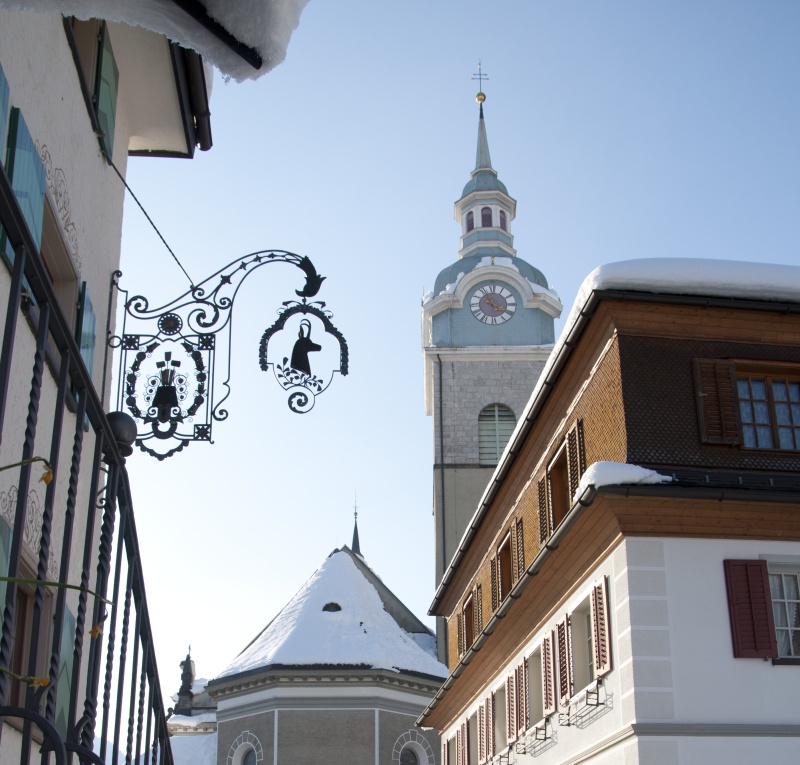
Institution: Bezau Tourismus
Schlagwörter: himmel, vogel, kirchturm, landschaft, stadt, fenster, straße, zeichen, blick, dach, gebäude, haus, schnee, tier, zaun, architektur, barock, häuser, gitter, kirche, sonne, gold, fensterläden, turm, turmspitze, balkon, farbig, fassade, farben, dorf, dächer, mauer, winter, tafel, jugendstil, ausleger, uhr, metall, geländer, foto, fotografie, schild, schmiedeeisen, fensterladen, glaube, glockenturm, kreuz, mauerwerk, deko, sonntag, rustika, handwerk, hirsch, reh, apsis, messe, sonnenschein, gams, gasthaus, wirtshaus, kirchturmuhr, dort, schmiedeeisern, eisengitter, stadtbild, uhrenturm, altstadt, dacj, gemse, wasserrinne, gemeinschaft, steinbock, gämse, uhrzeit, ellen, architectur, einkehr, hauszeichen, s, ok, metallschild, pfarrhof, ortszentrum, bezau, wintertraum, kirche turm schnee, gutes wtter, structure, #gams, achild, haäs3er, dooref, 7uhr, gmas, nenning, menü